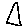
Label: triangle